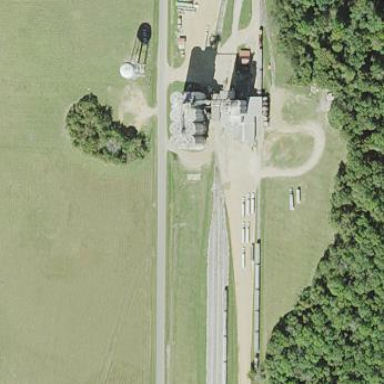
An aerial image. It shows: Industrial area designated for feed mill.